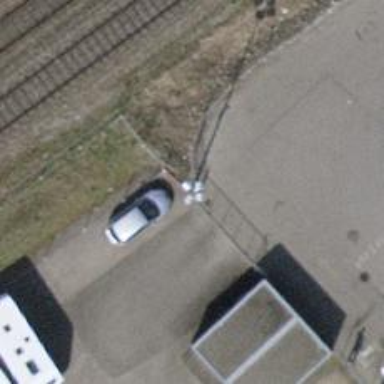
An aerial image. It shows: Surveillance system is in place.